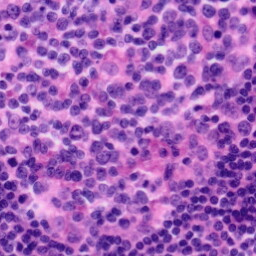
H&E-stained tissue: Tonsil